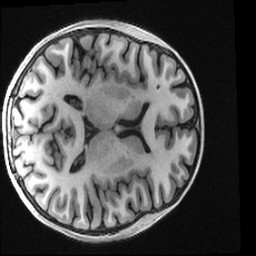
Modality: T1w
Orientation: axial
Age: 27
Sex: female